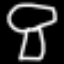
Label: mushroom